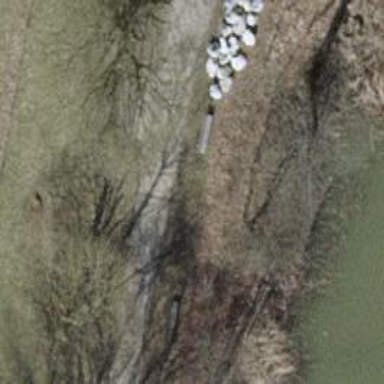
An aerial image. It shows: Bench.